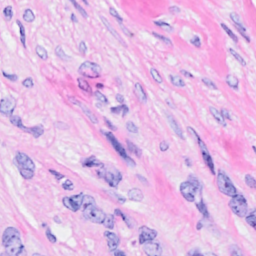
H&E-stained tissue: Breast